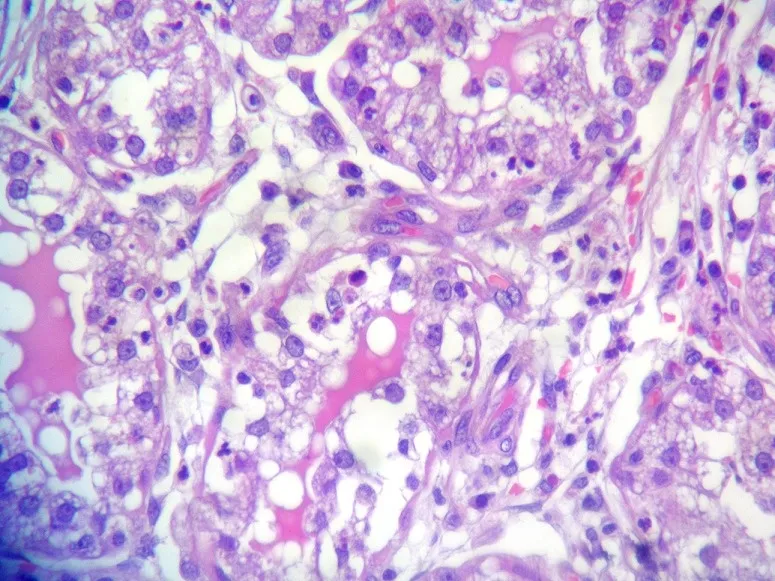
Secretory changes in lactating adenoma (H&E x400).
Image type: pathology (h&e)